Question: please help me finding the correct structure of a database table that allow to store the data of an excel table that looks like this:

first I tried to store rows and columns headers in tables:
'''
rows(id_row, label)
columns(id_col, label)
'''
then I created a table for storing values like this:
'''
mytable(id_tbl, #id_row, #id_col, value, date_add)
'''
but I realized that this solution need more processing to select and manipulate (deleting, edition) and maybe it will affect the performance of my code
and since I have a fixed rows, I decided to do it like this:
'''
columns(id_col,label)
mytable(id_tbl, id_col, date_add, row_1, row_2, row_3)
'''
so in order to store an instance of my excel table, I will need 1 row in the mytable table for each column
So is this the right way to do it?
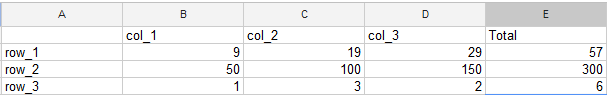
Answer: A database table definition declares its columns, not the rows. Depending on what you are modeling and how you are going to use this table I would suggest one of these approaches.
A well-<URL> approach would be something like this:
'''
mytable(unique_id, entity_label, value_label, column_value, [other entity attributes e.g. date_added])
'''
Some decoding: 'entity_label' is what you have in Excel Column A, 'value_label' is what you have in Excel Row 1. Your data stored in this manner would look something like this:
'''
unique_id entity_label value_label column_value
1 row_1 col_1 9
2 row_1 col_2 19
3 row_1 col_3 29
4 row_2 col_1 50
'''
and so on.
This stores one and only one value ('column_value') per database row, and is a flexible and extensible approach. For example, since 'entity_label' and 'value_label' are identified on each database row, it will effortlessly handle an arbitrary number of 'value_labels' per entity (Excel "col_nn") and overall data points. It is a simple matter to sum all the 'column_values' for an 'entity_label' (as you seem to be doing in Excel Column E). Deleting, adding, and updating an entity or specific value within an entity are all possible and simple.
On the other hand it is possible your entity model always has three values per entity. Much as you have presented your source data, a table definition mimicking this approach could be this:
'''
mytable(unique_id, entity_label, column_value_1, column_value_2, column_value_3, [other entity attributes e.g. date_added])
'''
The major disadvantage of this approach is the lack of flexibility. For example, if the number of 'value_labels' per entity ever changes (say, increases from 3 to 4), you might find yourself editing a lot of code just to take into account the entity's new column.
A mantra I like to repeat is "rows are cheap, columns are expensive." Keep this in mind as you design your database tables.